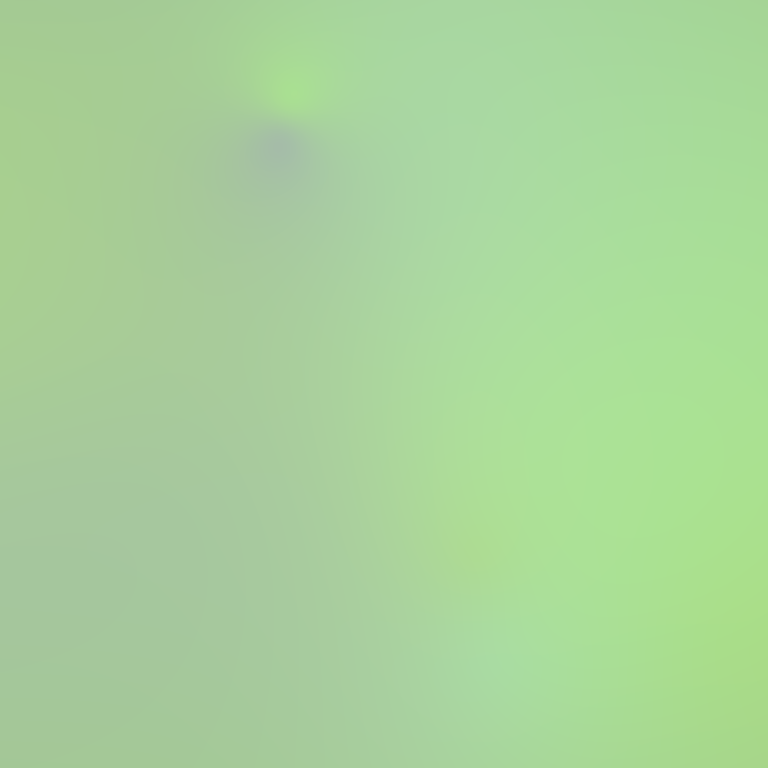
Abstract light effect, smooth blend from soft green to pale yellow, calm atmosphere, diffuse glow, no room, no furniture, no objects.